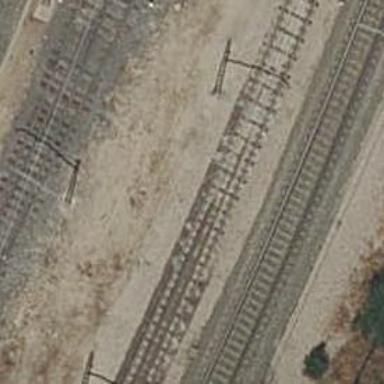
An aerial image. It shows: Railway yard with electrified contact lines.